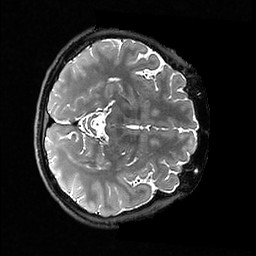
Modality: T2w
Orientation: axial
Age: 33
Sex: female
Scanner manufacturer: ge
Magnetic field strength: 3 T
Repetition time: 3.202 s
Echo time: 0.06568 s